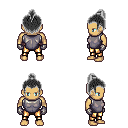
a pixel art fantasy rpg character, male body template, human, tanned skin, steel chest armor, gold greaves, gray short topknot hairstyle, metal gloves, four views (front, back, left, right), 2x2 character sprite sheet, small pixel art, hard edges, no anti-aliasing